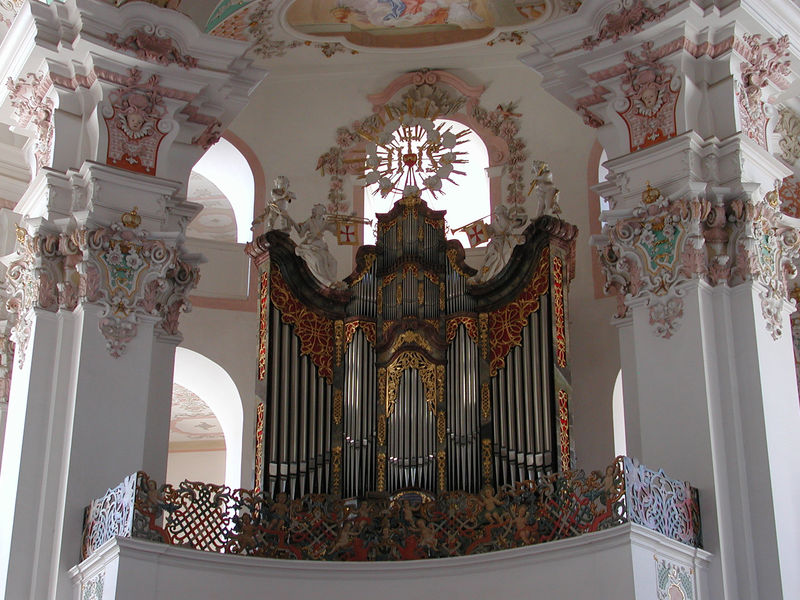
Titel: Steinhausen, Unserer lieben Frau, Pfarrkirche St. Peter und Paul
Künstler: Dominikus Zimmermann
Standort: Steinhausen, Unserer lieben Frau, Pfarrkirche St. Peter und Paul (EU - D - BW)
Schlagwörter: gott, weiß, grün, fenster, pfeiler, säule, säulen, blüten, rot, malerei, ornament, gesichter, barock, silber, brüstung, gitter, kirche, figur, gold, musik, krone, rokoko, rosa, engel, skulptur, balkon, empore, figuren, pfeife, ornamente, metall, stuck, geländer, oben, gewölbe, kreuz, strahlen, groß, kapitell, verziert, wappen, orgel, skulpturen, pfarrer, voluten, jesus, fresken, chor, kapelle, herz, fresko, fanfare, putten, pfeifen, blasen, barok, rocaille, trompete, prunkvoll, ihs, rosarot, fenster himmel, orgelpfeiffen